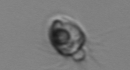
Label: Balanion